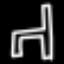
Label: chair